Question: our professor asked us to 'Distinguish between simple and multiple recursion', and i'm not sure if i'm understanding it right.
From what i know, multiple recursion is when a method is called more than one time during his life cycle (e.g. Fibonacci), but what about a simple recursion? Is it when a method is called just once ? If Yes can you make an example?
This is the prof . question

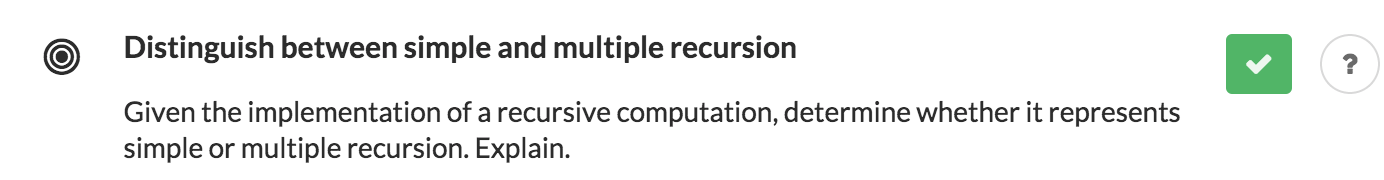
Answer: The classic example of a single-call recursion is the factorial function:
'''
f(n) = n * (n-1) * (n-2) ... * 3 * 2 * 1
'''
That would be implemented as pseudo-code:
'''
def factorial (int n, assert n > 0):
if n == 1:
return 1
return n * factorial (n - 1) # one call
'''
Contrast that with the naive Fibonacci generator:
'''
def fib (int n, assert n >= 0):
if n < 2:
return 1
return fib (n - 1) + fib (n - 2) # two calls
'''
---
Wikipedia defines these terms thus, though using 'single' rather than 'simple', which makes more sense in contrast to 'multiple':
> Recursion that only contains a single self-reference is known as single recursion, while recursion that contains multiple self-references is known as multiple recursion.Standard examples of single recursion include list traversal, such as in a linear search, or computing the factorial function, while standard examples of multiple recursion include tree traversal, such as in a depth-first search, or computing the Fibonacci sequence.
---
Not a good use case for recursion since there's a large amount of repeated effort in each of the calls. An iterative solution is much better in this case (code's a little longer but workload is minimised):
'''
def fib (int n, assert n >= 0):
if n < 2:
return 1
n = n - 2
grandparent = 1
parent = 1
me = grandparent + parent
while n > 0:
n = n - 1
grandparent = parent
parent = me
me = grandparent + parent
return me
'''